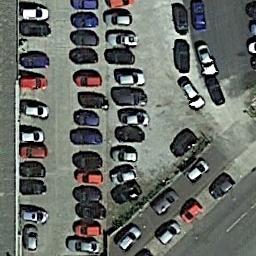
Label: parking_lot